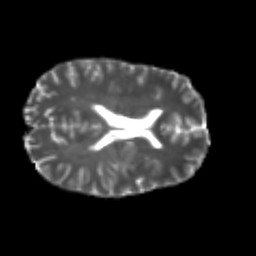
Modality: T2w
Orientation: axial
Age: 22
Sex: male
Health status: healthy
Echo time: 0.074 s